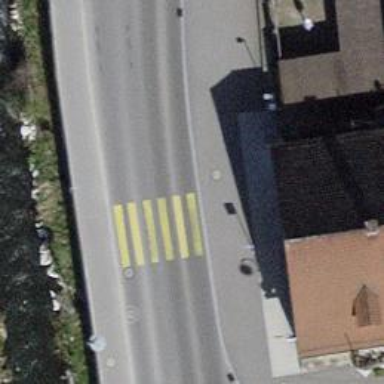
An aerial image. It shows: Uncontrolled zebra crossing with zebra markings.